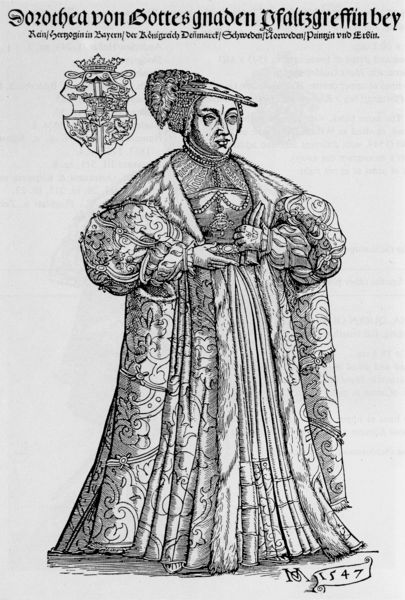
Titel: Bildnis der Dorothea, Herzogin von Bayern
Künstler: Michael Ostendorfer
Institution: (Seriendruck)
Schlagwörter: feder, gott, hand, kopf, mann, schatten, umhang, weiß, blumen, brust, busen, finger, frau, geste, grau, handschuh, hut, kleid, licht, mund, nase, schmuck, schwarz, skizze, zeichnung, blick, dame, haube, muster, ornament, rock, hemd, arme, augen, bluse, falten, federn, gesicht, kragen, lang, mensch, pelz, stehen, ärmel, bildnis, hände, portrait, porträt, signatur, kirche, gewand, mantel, reich, stickerei, adel, spitzen, augenbrauen, kinn, krone, lippen, renaissance, seide, ranken, federhut, fell, kopfbedeckung, taille, holzschnitt, schrift, papier, haltung, mieder, datierung, kette, grafik, graphik, kaiser, könig, falte, ernst, datum, verzierung, ganzfigurig, robe, deutsch, rüsche, rüschen, jahreszahl, ring, schild, kreuz, religion, druck, druckgraphik, schraffur, radierung, stich, titel, lithografie, schwarzweiß, text, buchstaben, ketten, beschriftung, überschrift, hutschmuck, gestik, brokat, jahr, wappen, zahl, wams, adlige, königin, edelmann, prunk, kupferstich, fraktur, verzierungen, weise, beschreibung, prunkvoll, pfalz, gnade, sankt, herzogin, dorothea, matel, gräfin, amman, gnaden, mantel robe, pfalzgräfin, spitzkinn, wappenzier, porrät, 16. jahrhundert, 1547, alte schachtel, pelkz, gottesgnaden